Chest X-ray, PA view. Patient: 32 years old, sex F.
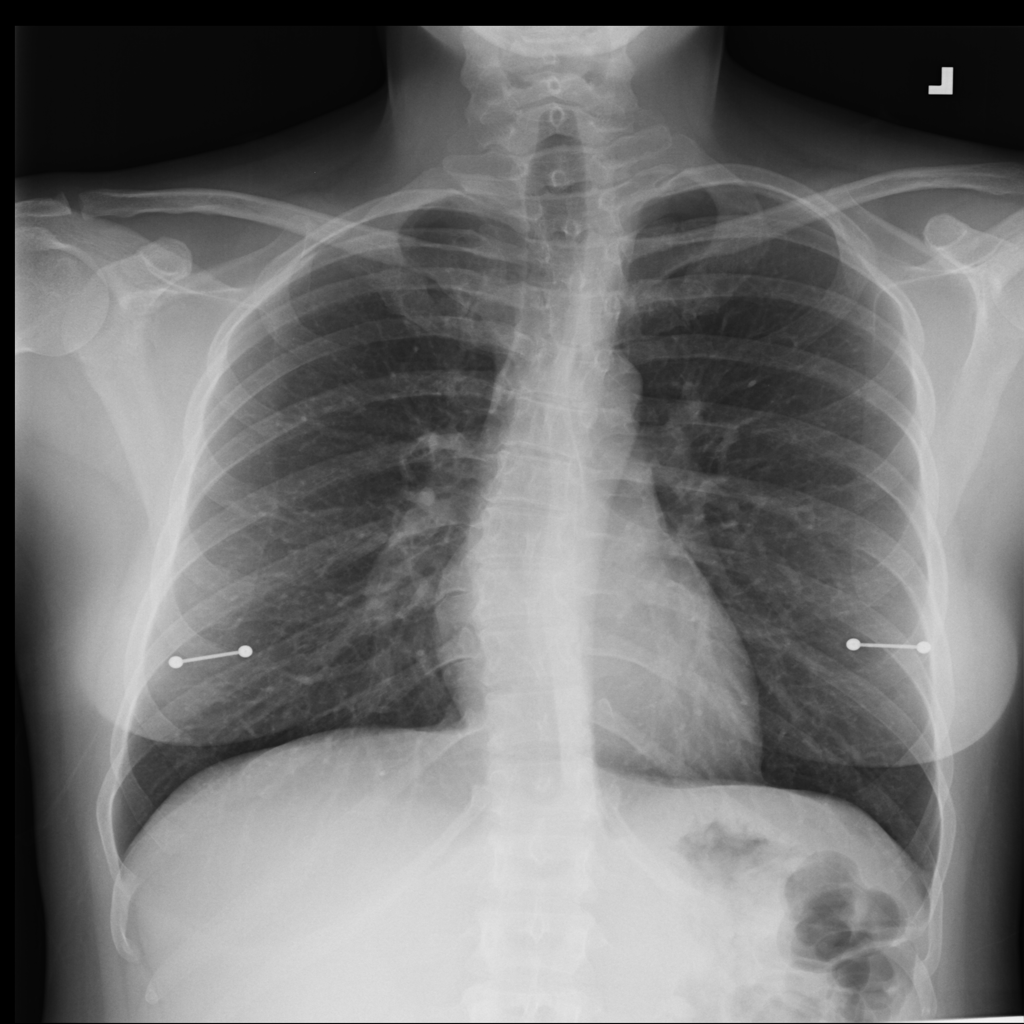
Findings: No Finding